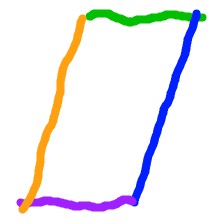
Shape: parallelogram